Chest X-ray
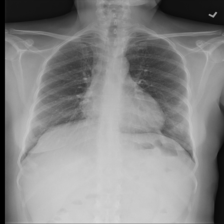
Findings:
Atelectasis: negative
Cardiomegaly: negative
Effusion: negative
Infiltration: positive
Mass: negative
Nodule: positive
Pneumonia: negative
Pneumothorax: negative
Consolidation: negative
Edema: negative
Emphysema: negative
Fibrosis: negative
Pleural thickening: negative
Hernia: negative